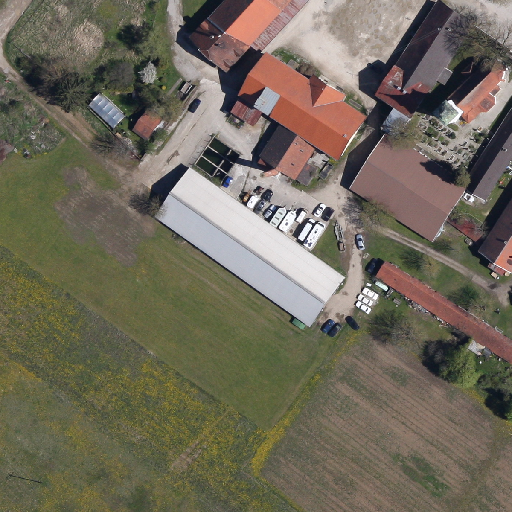
Referring expression: car